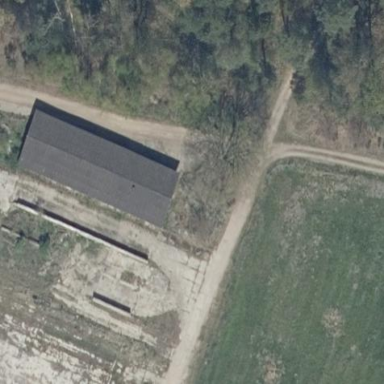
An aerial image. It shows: Farm auxiliary building with gabled roof oriented along its length.